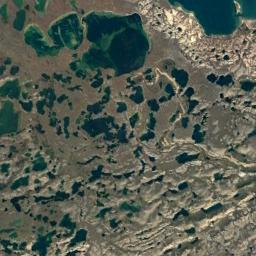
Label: wetland